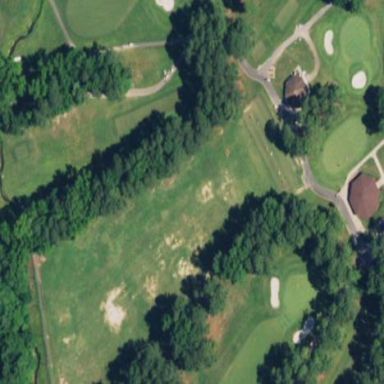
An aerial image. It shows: Grassy area used as driving range for golf.